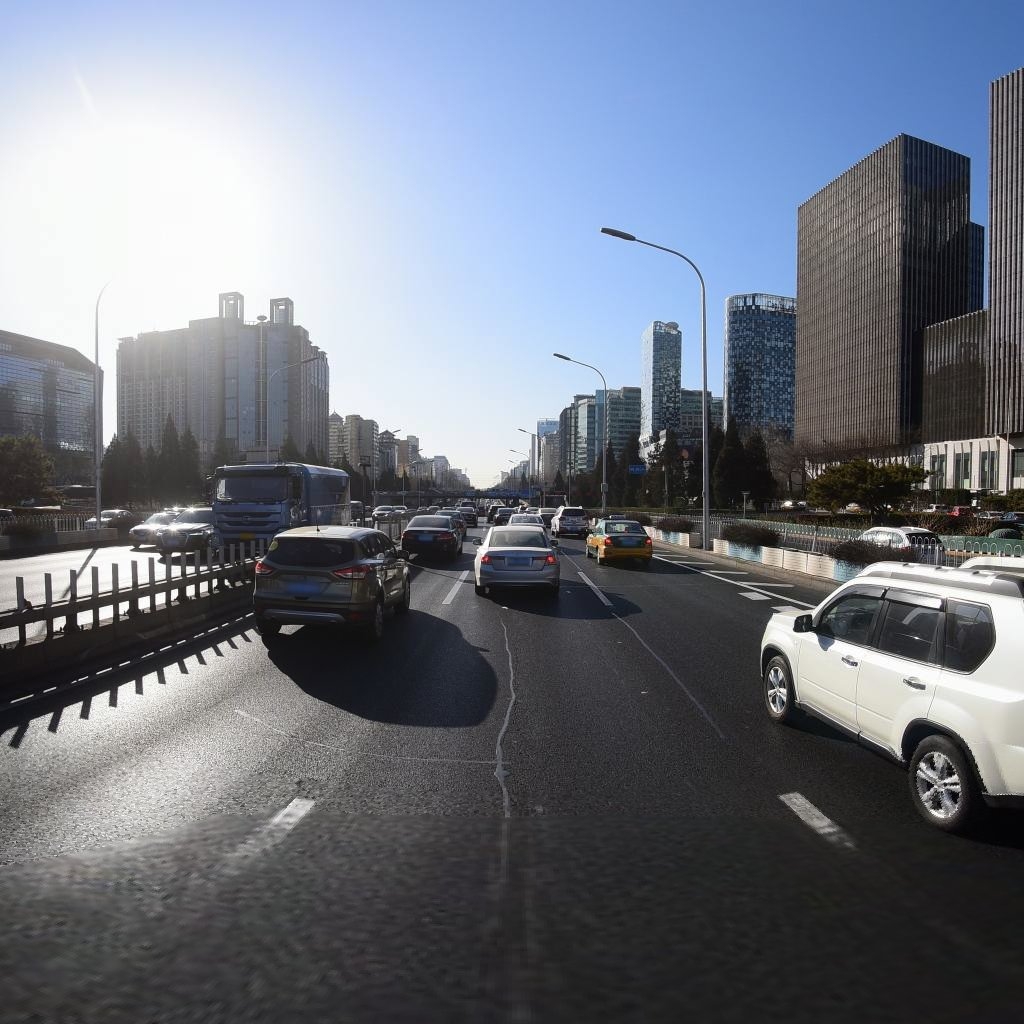
Region: Dongcheng
Road damage annotations: transverse patch, transverse patch, longitudinal patch, longitudinal patch, longitudinal patch